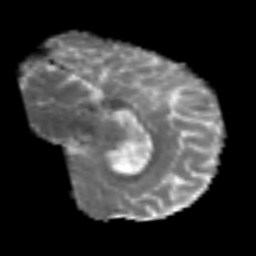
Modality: MD
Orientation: sagittal
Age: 54
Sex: male
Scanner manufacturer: siemens
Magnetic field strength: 3 T
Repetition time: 6.1 s
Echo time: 0.101 s